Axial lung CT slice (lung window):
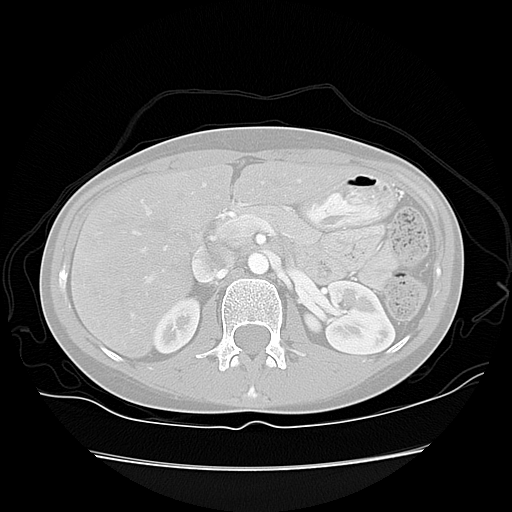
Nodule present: no